Aerial crown-view tile of a tropical tree (Barro Colorado Island, Panama), acquired 20241216:
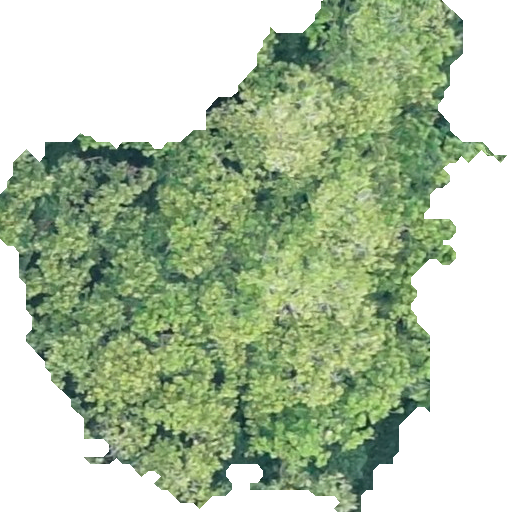
Species: Anacardium excelsum
GBIF accepted scientific name: Anacardium excelsum
Crown area: 235.861 m²